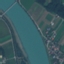
Land use / land cover class: River